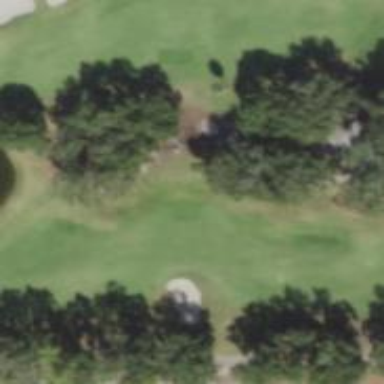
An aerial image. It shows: View of golf hole.